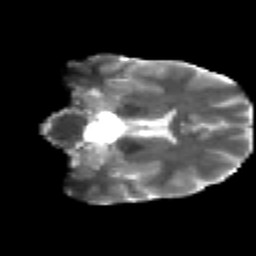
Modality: T2w
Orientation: coronal
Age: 35
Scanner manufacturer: siemens
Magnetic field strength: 3 T
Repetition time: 2.2 s
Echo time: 0.084 s